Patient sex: F
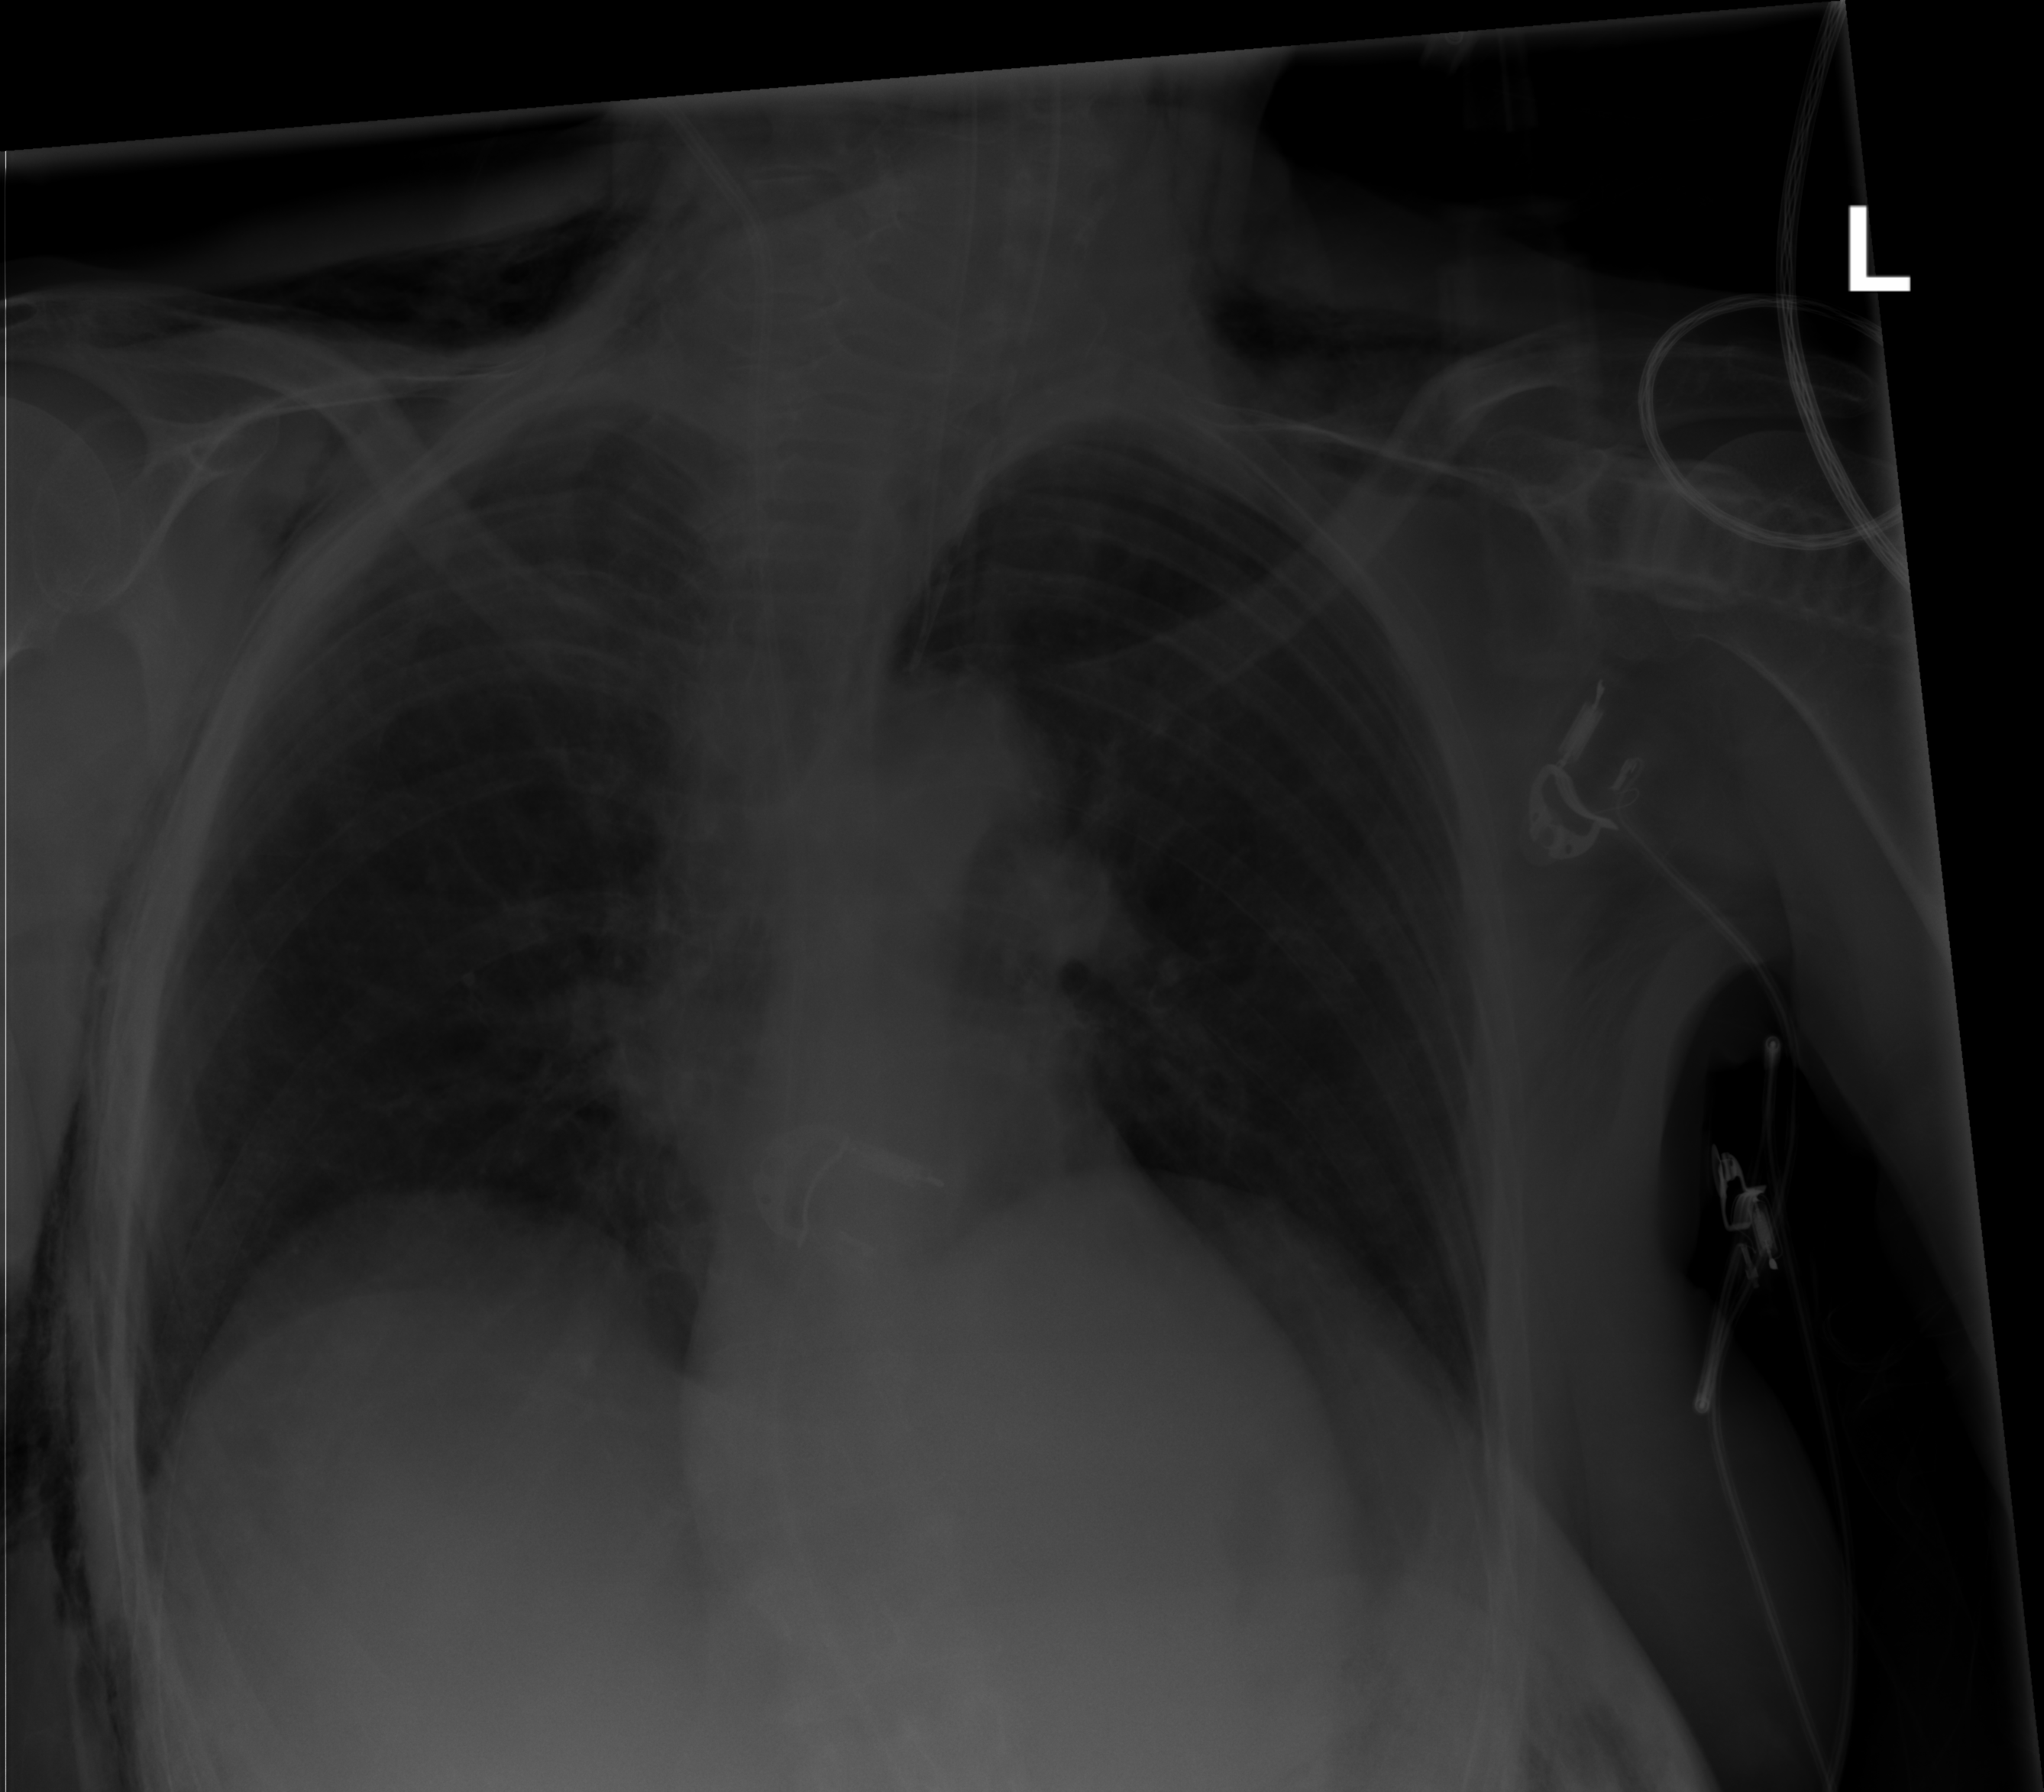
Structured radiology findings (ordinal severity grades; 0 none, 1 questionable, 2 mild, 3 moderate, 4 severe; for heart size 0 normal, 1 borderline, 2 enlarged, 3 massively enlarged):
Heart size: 0
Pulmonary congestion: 2
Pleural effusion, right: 0
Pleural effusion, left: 0
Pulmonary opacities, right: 2
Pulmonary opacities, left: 0
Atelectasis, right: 2
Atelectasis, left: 0